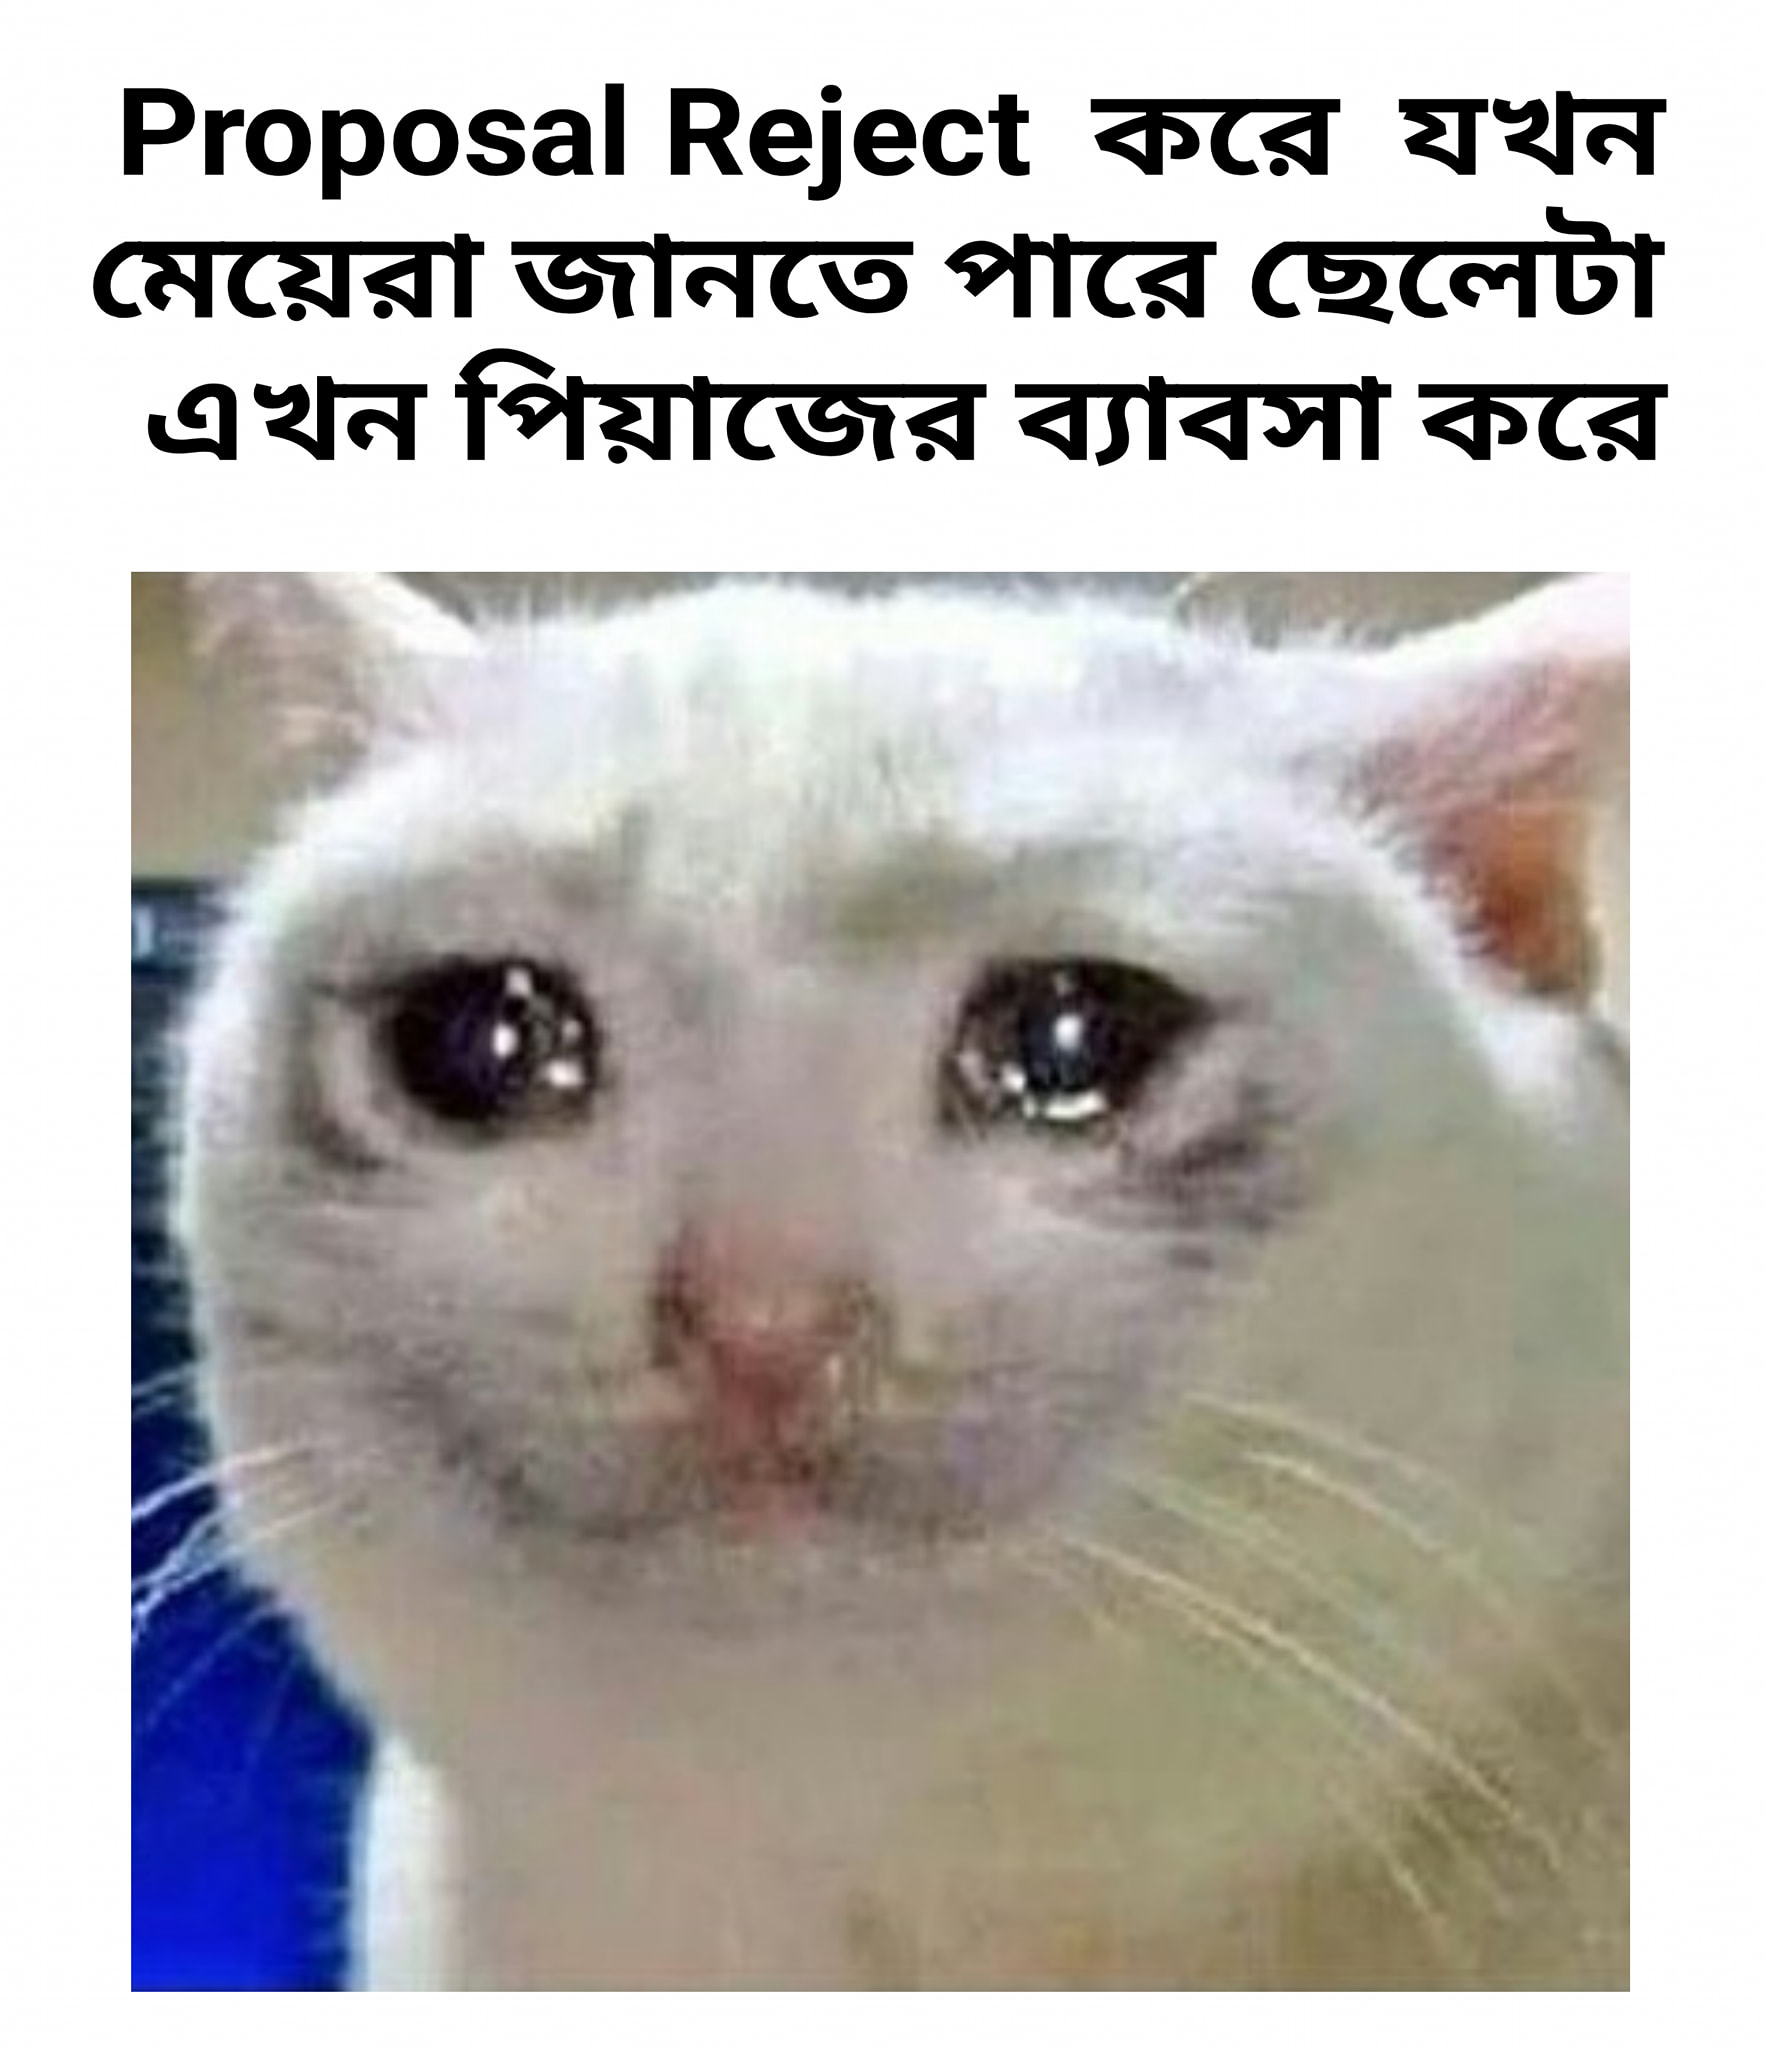
Text: Proposal Reject  করে যখন মেয়েরা জানতে পারে ছেলেটা এখন পিয়াজের ব্যবসা করে
Label: Hate
Hate category: Personal Offence
Targeted group: Individual